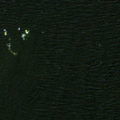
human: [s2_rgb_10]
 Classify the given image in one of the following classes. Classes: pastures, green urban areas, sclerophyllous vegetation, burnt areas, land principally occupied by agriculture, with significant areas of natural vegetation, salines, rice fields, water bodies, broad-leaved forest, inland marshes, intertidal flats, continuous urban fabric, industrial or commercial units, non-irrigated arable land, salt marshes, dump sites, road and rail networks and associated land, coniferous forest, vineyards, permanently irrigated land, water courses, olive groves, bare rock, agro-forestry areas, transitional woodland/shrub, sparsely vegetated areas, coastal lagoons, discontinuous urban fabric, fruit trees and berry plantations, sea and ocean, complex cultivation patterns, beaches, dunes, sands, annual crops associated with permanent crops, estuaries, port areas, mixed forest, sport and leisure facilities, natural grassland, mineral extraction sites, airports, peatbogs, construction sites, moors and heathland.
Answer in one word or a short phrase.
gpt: sea and ocean